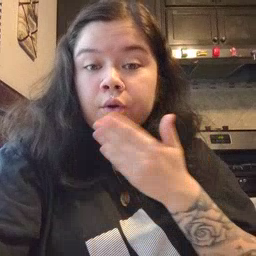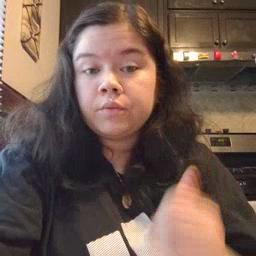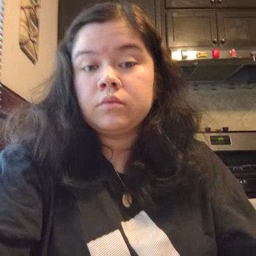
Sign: better